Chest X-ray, PA view. Patient: 30 years old, sex F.
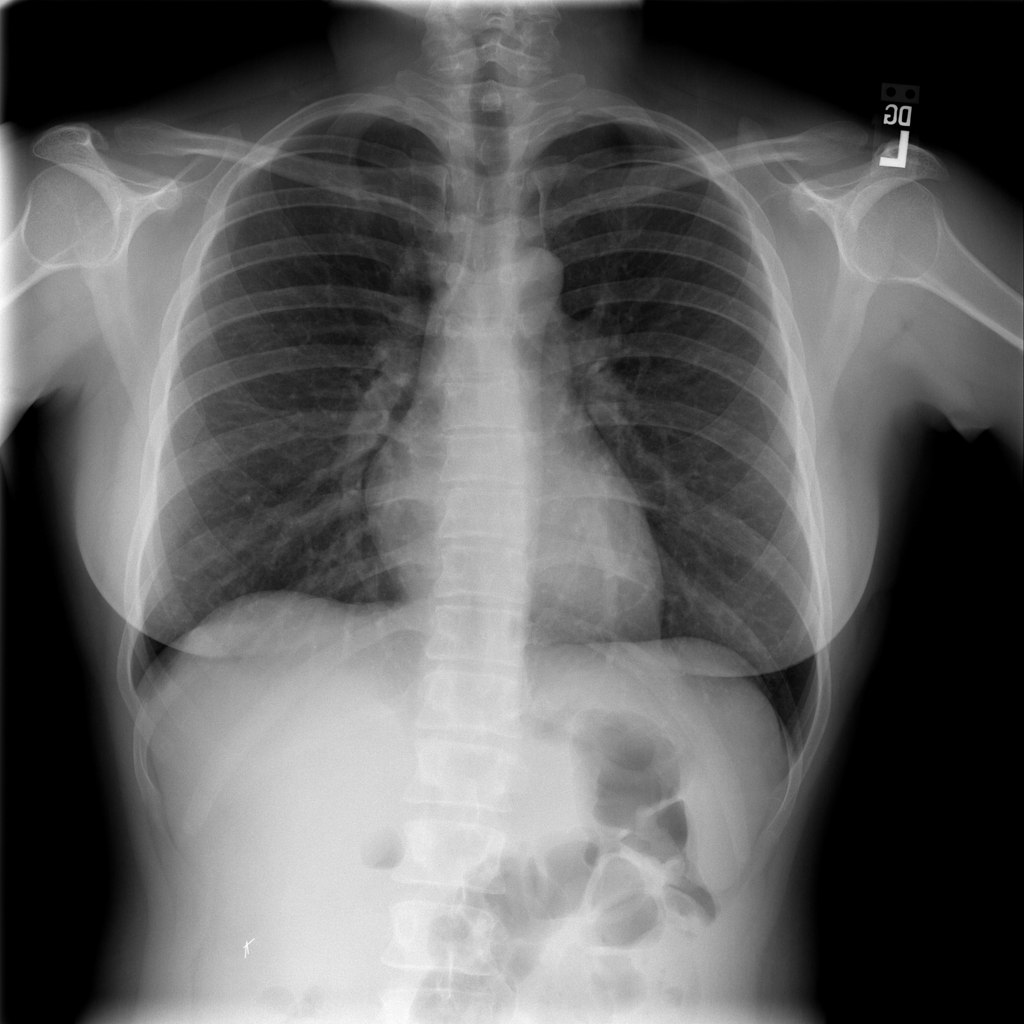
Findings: No Finding